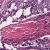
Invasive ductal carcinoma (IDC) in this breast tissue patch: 0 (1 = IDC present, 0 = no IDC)